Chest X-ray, PA view. Patient: 64 years old, sex F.
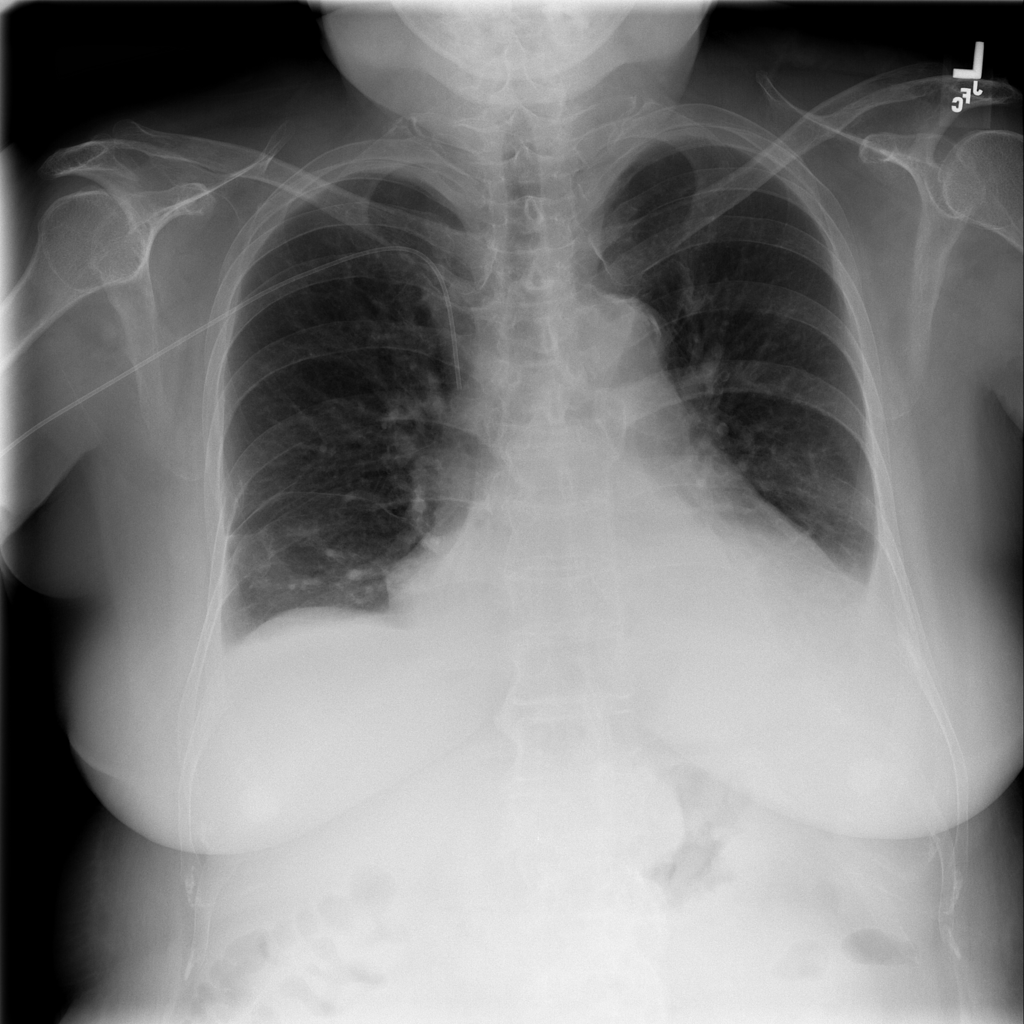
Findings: Consolidation, Effusion